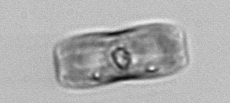
Label: pennate_morphotype1